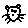
Label: cat